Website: lowes
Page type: customer-info-address
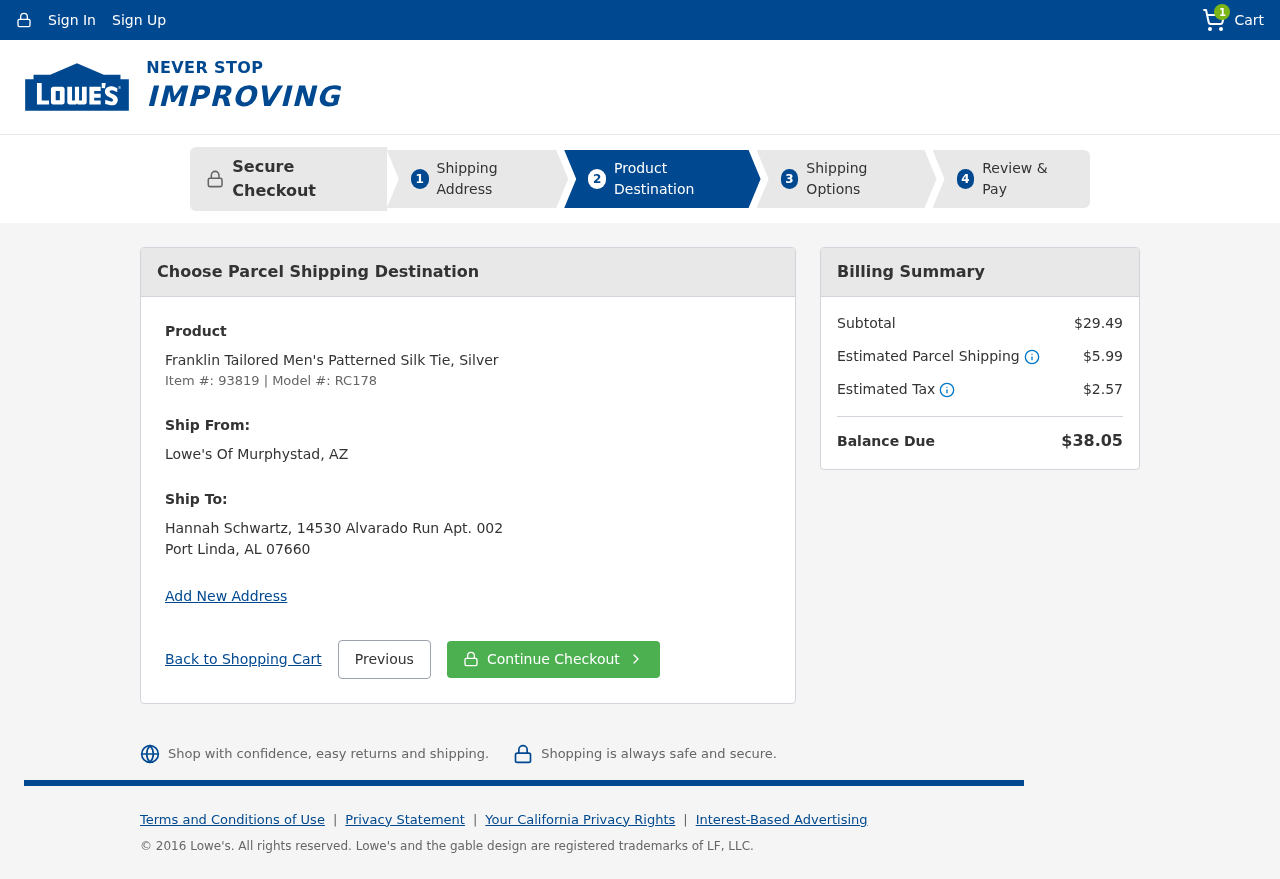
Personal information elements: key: PII_FULLNAME
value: Hannah Schwartz
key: PII_STREET
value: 14530 Alvarado Run Apt. 002
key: PII_CITY_STATE2
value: Murphystad, AZ
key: PII_CITY_STATE_ZIP
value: Port Linda, AL 07660
Product elements: key: PRODUCT1_NAME
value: Franklin Tailored Men's Patterned Silk Tie, Silver
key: PRODUCT1_ITEM_NUMBER
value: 93819
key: PRODUCT1_MODEL_NUMBER
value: RC178
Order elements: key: ORDER_NUM_ITEMS
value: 1
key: ORDER_SUBTOTAL
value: $29.49
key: ORDER_SHIPPING_COST
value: $5.99
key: ORDER_TAX
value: $2.57
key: ORDER_TOTAL
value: $38.05